Field crop: maize
Growth stage: 1
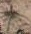
Species: salsola